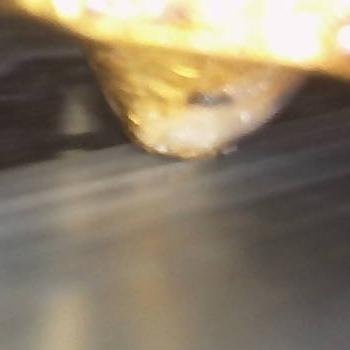
Flow rate: 300%